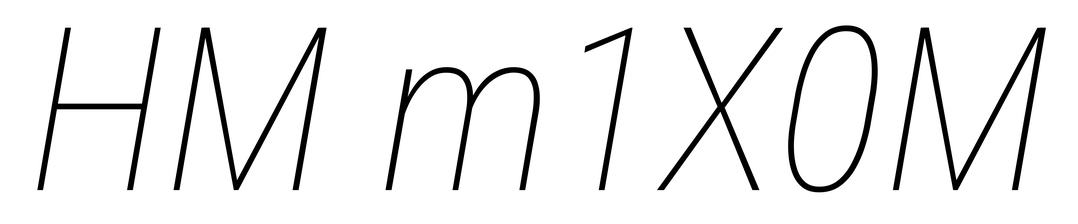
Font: Roboto-Italic_Condensed_Thin_Italic